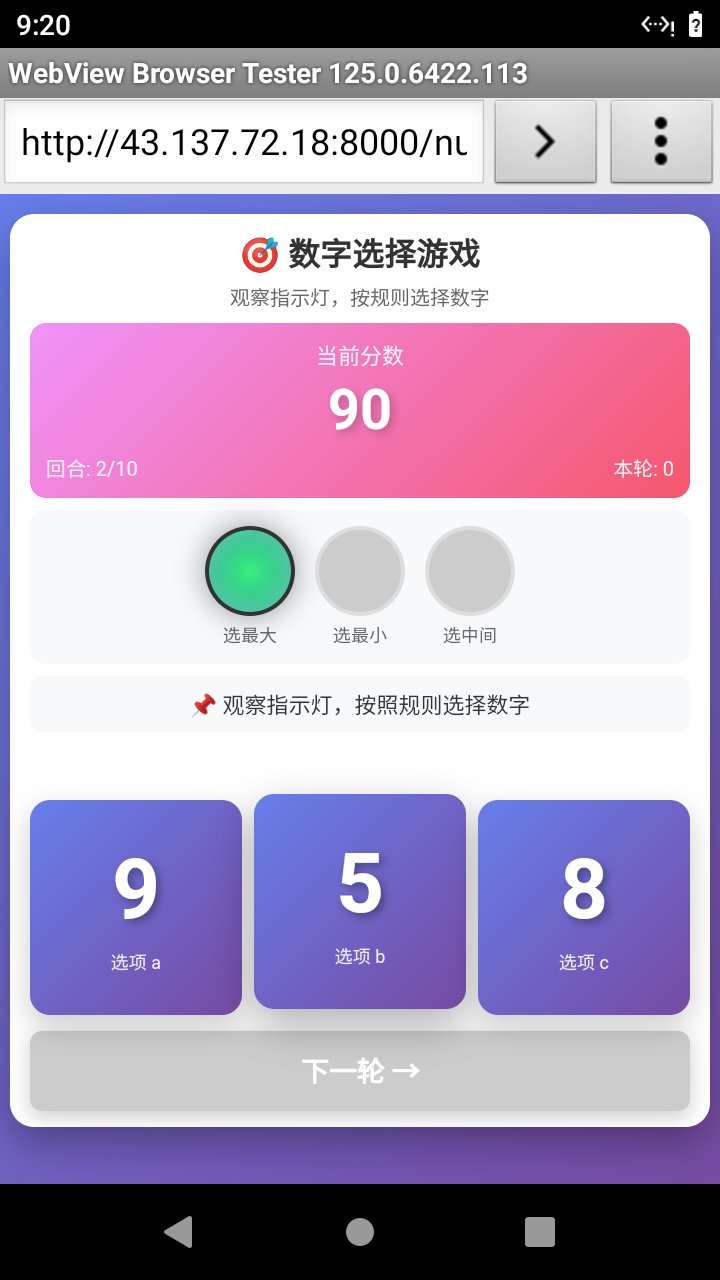

Select the correct number based on the traffic light color.
Answer: 0